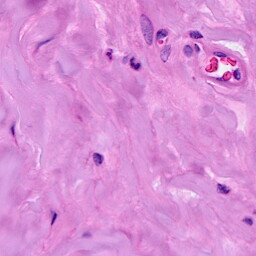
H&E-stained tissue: Breast